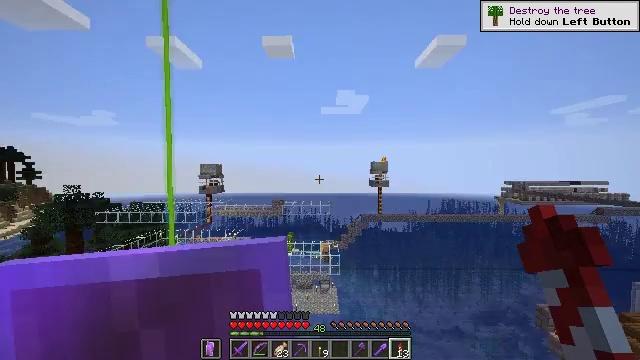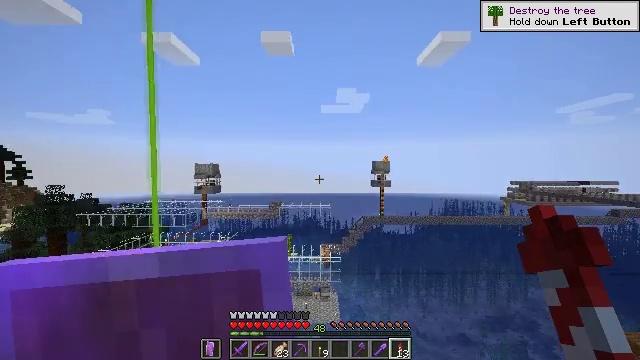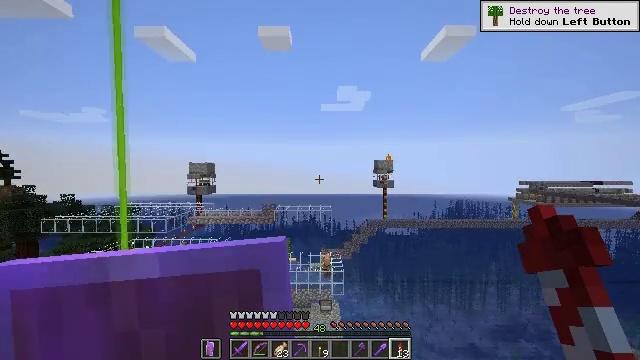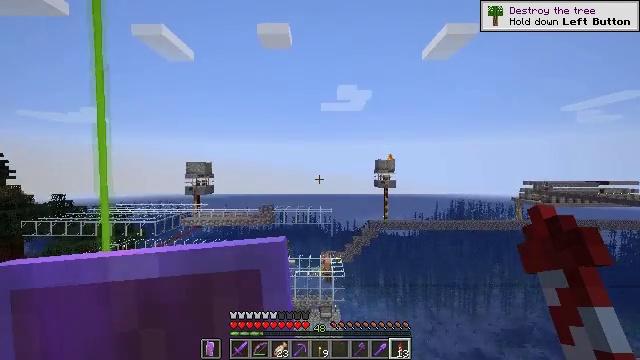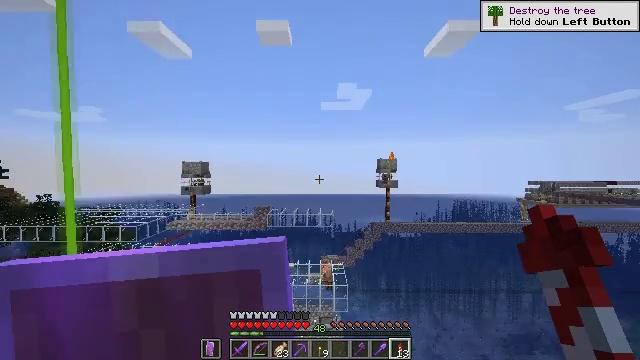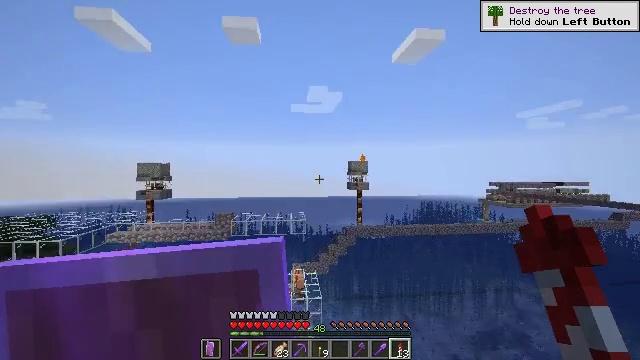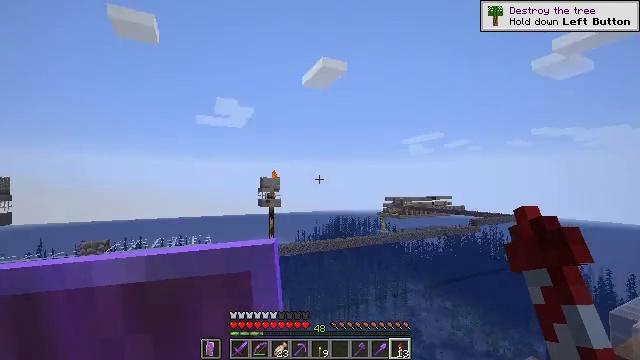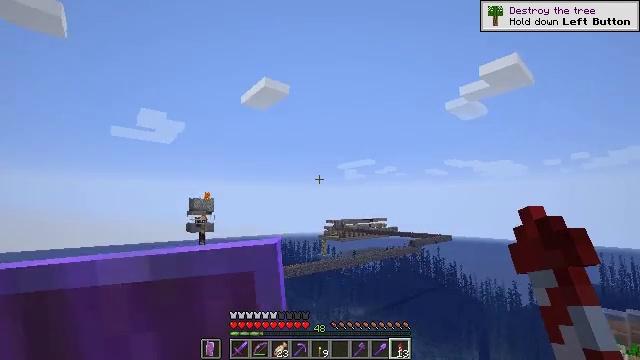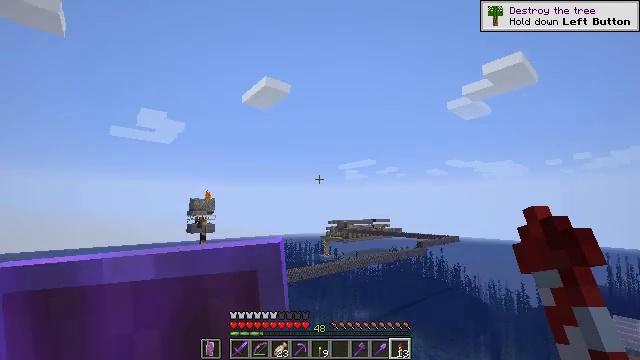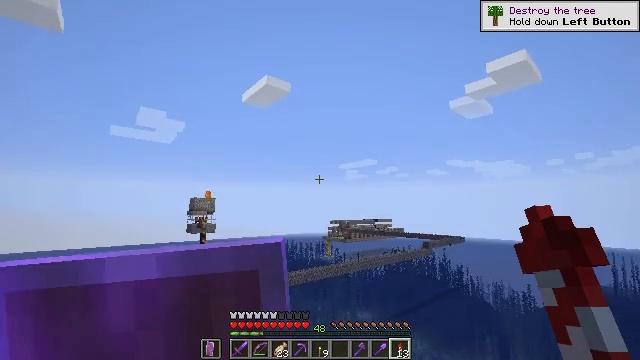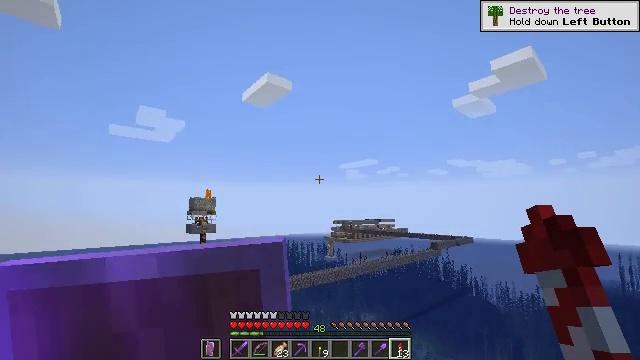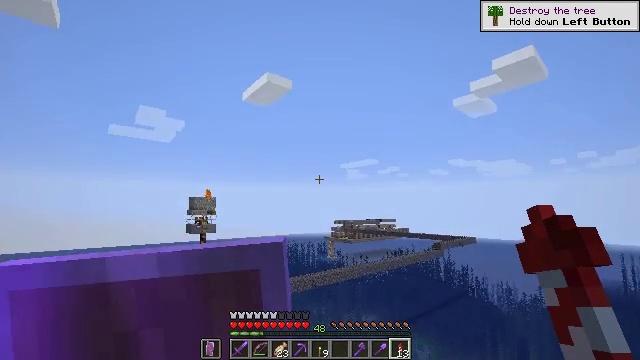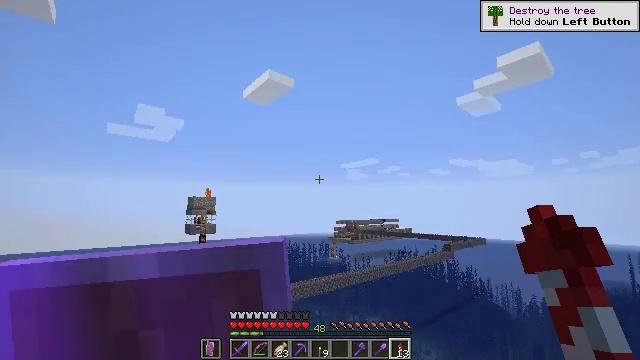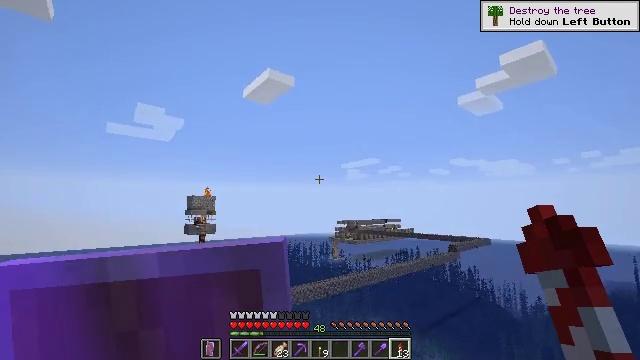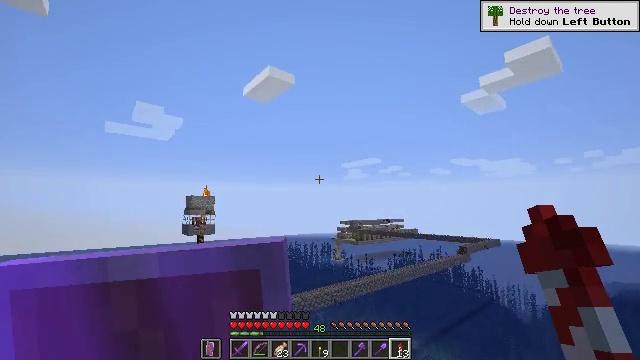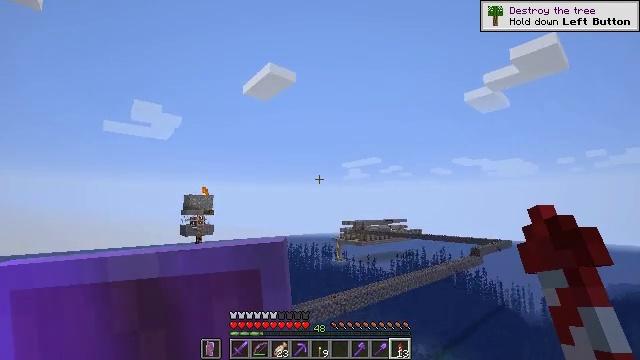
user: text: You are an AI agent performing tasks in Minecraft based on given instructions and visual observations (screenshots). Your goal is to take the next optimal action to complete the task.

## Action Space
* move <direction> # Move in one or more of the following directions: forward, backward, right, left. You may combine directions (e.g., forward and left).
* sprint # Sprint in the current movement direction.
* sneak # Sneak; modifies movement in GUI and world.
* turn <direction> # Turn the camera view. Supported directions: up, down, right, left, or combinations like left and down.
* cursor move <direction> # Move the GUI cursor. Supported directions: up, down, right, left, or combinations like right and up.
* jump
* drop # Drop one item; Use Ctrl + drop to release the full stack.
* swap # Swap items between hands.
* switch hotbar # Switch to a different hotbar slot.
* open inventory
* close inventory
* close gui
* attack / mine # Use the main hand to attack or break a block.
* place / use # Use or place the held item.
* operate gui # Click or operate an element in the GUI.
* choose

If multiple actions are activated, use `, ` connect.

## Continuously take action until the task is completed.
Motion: motion action
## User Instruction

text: craft item air
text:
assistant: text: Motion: no_op
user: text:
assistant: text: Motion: no_op
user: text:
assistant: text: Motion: no_op
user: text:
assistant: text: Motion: no_op
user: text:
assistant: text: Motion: turn right
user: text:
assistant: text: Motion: turn right and up
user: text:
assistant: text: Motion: turn right and up
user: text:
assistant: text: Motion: no_op
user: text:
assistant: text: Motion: no_op
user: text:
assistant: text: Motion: no_op
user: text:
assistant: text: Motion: no_op
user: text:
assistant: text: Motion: no_op
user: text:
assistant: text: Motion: no_op
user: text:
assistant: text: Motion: no_op
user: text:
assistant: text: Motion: no_op
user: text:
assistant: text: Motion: no_op
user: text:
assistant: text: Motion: no_op
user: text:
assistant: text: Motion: no_op
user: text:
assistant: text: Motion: no_op
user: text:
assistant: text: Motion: no_op
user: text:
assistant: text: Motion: no_op
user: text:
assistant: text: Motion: no_op
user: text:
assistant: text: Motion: no_op
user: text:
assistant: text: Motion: no_op
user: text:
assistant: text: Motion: no_op
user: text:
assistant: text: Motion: no_op
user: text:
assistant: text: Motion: no_op
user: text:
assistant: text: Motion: no_op
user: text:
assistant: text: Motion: no_op
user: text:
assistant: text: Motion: no_op